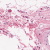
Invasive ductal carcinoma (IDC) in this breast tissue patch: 0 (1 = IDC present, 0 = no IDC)